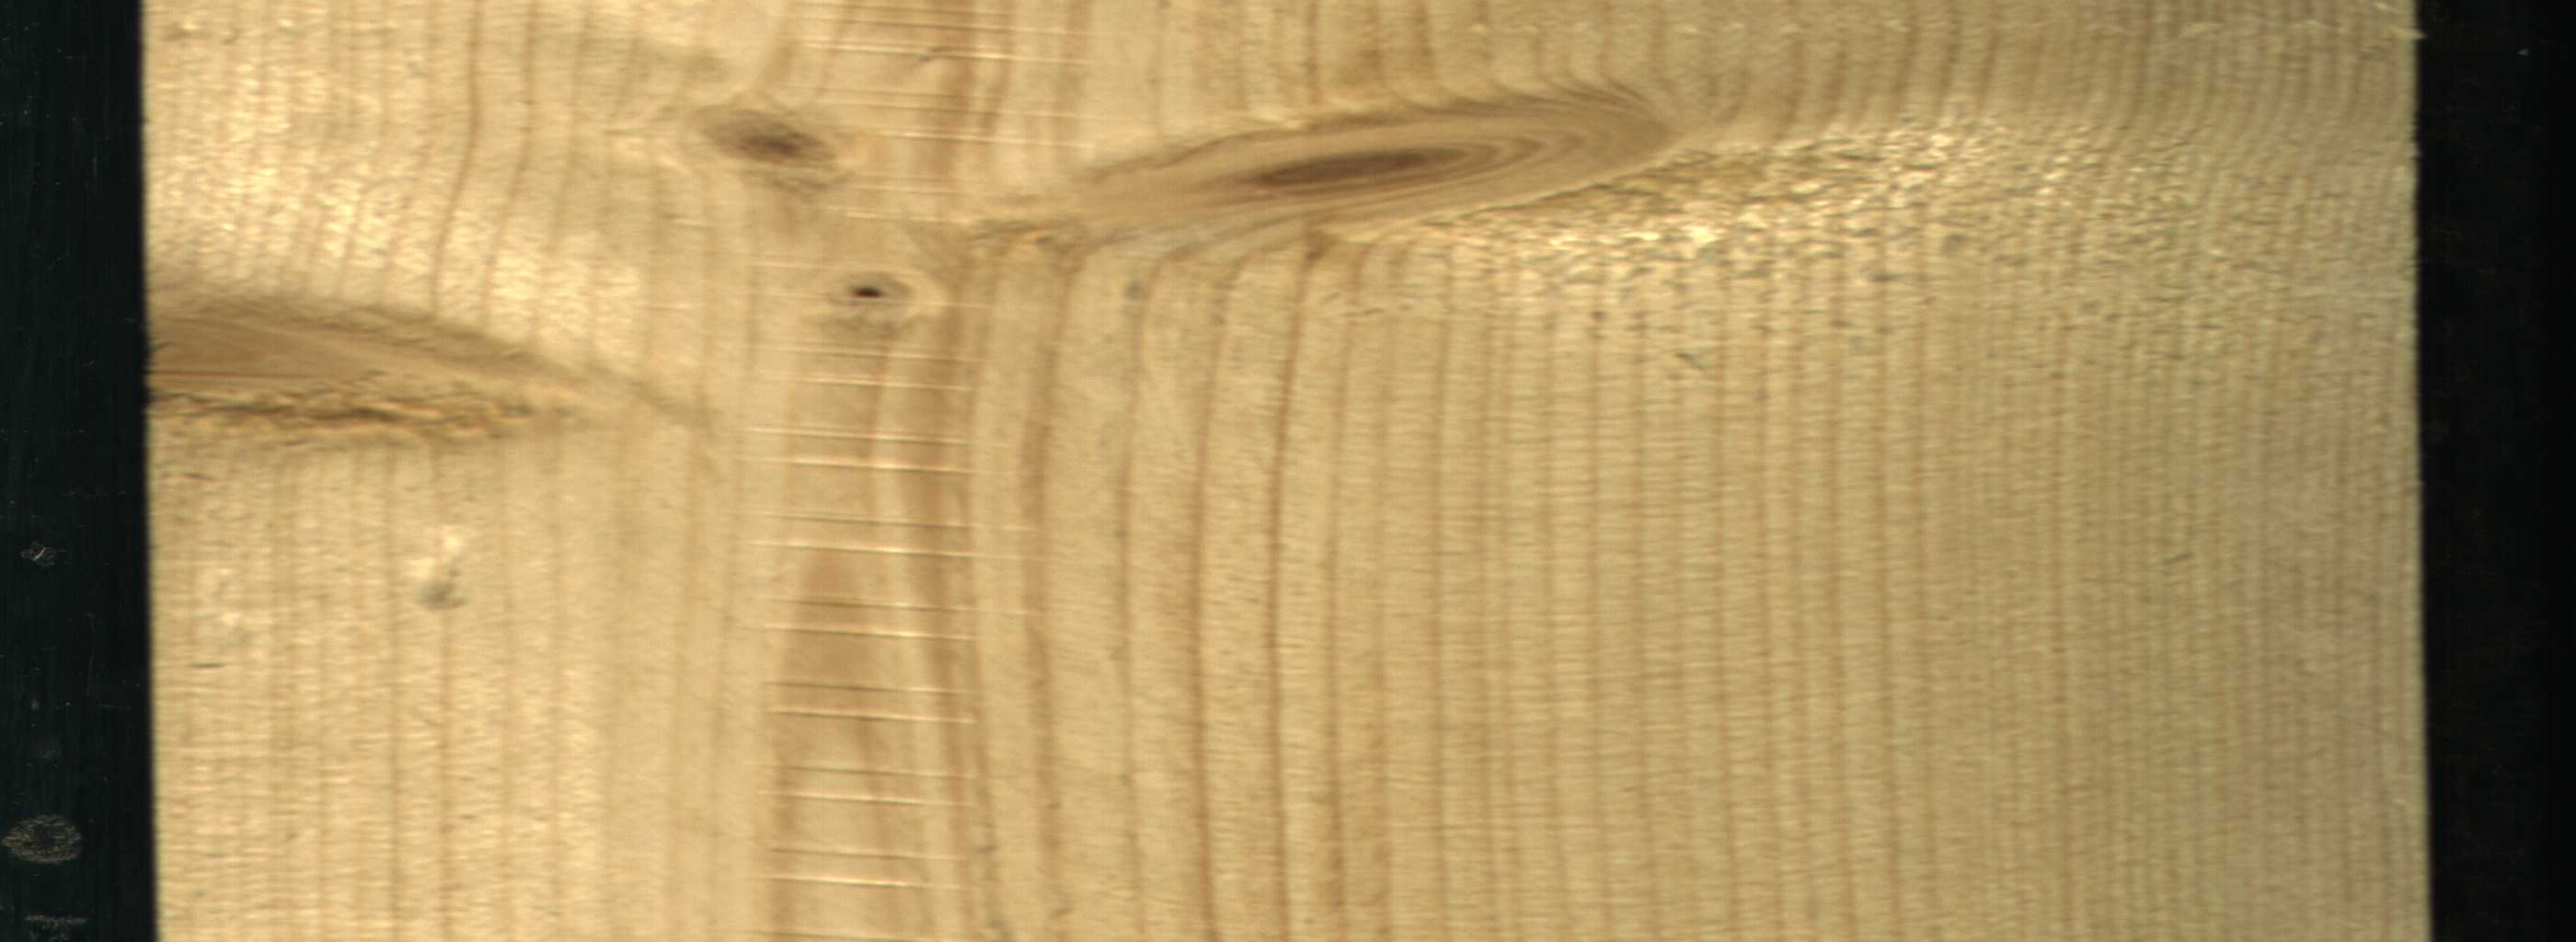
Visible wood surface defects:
Live_Knot
Live_Knot
Live_Knot
Live_Knot